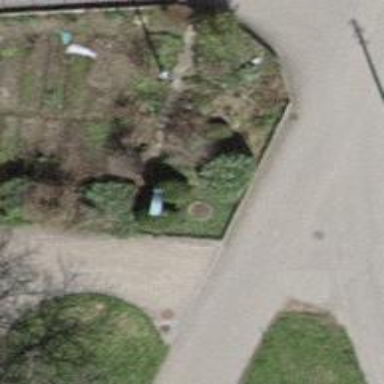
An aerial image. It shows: Wayside cross with historic significance.